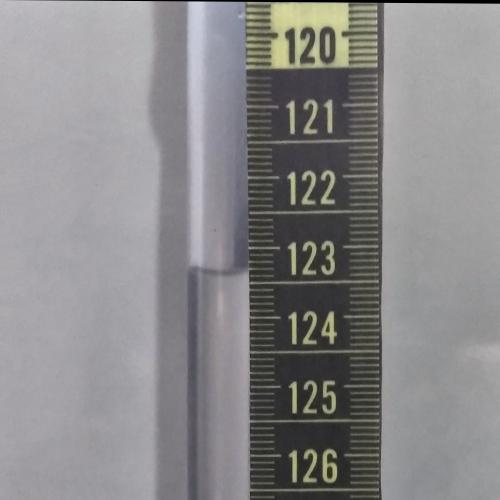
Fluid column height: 123.3 cm